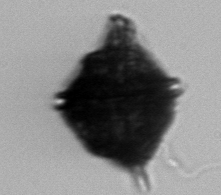
Label: Gonyaulax